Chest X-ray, AP view. Patient: 56 years old, sex F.
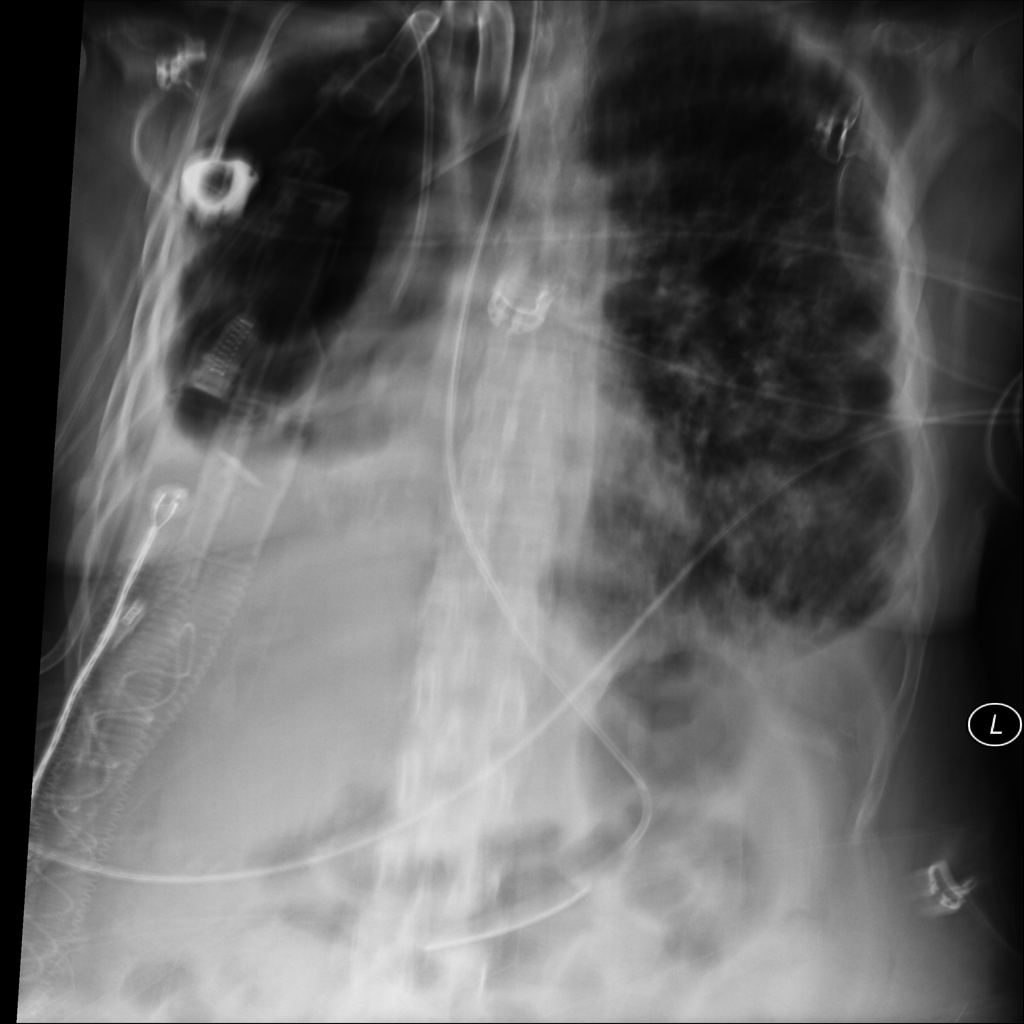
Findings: Nodule